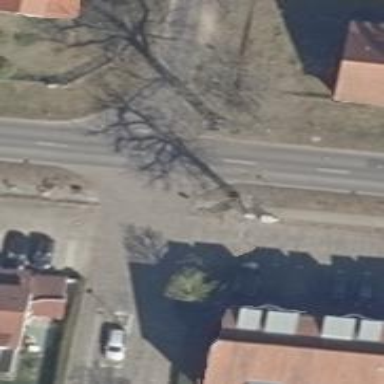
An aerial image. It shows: Stop road.